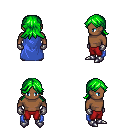
a pixel art fantasy rpg character, male body template, human, dark skin, blue cape, red pants, green loose hair, metal gloves, metal boots, four views (front, back, left, right), 2x2 character sprite sheet, small pixel art, hard edges, no anti-aliasing